Field crop: maize
Growth stage: 2
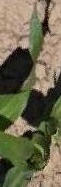
Species: maize